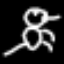
Label: frog